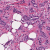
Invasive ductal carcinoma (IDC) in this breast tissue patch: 1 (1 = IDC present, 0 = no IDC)